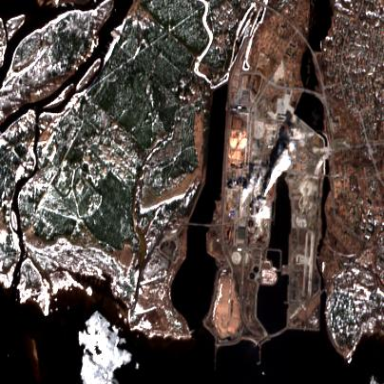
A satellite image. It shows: Industrial area.